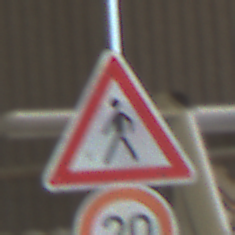
Verkehrszeichen: FussgaengerRechts
Zusatzzeichen unten: Geschwindigkeit20
Umgebung: Indoor, Urban
Tageszeit: Midday
Wetter: NotSpecified
Licht: Natural
Jahreszeit: NotSpecified
Kontrast: MediumContrast